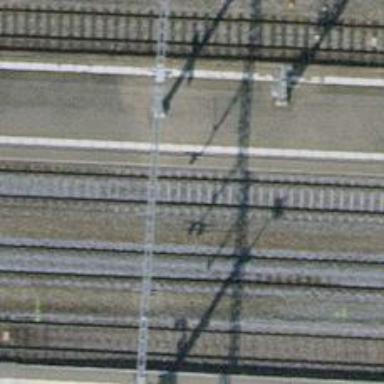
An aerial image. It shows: Railway track with contact lines for electrification.